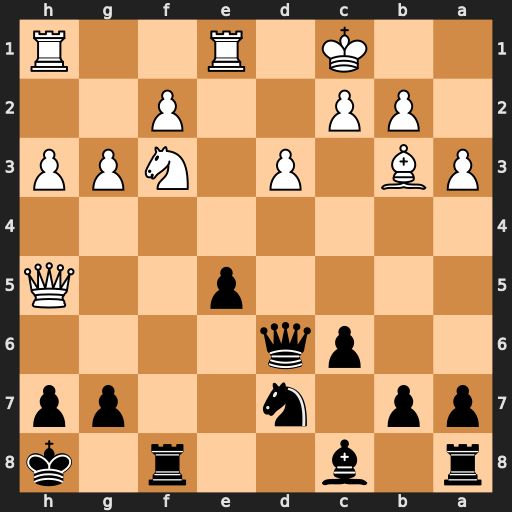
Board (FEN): r1b2r1k/pp1n2pp/2pq4/4p2Q/8/PB1P1NPP/1PP2P2/2K1R2R
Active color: b
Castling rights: -
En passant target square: -
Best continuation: g6 Qh6 Rxf3